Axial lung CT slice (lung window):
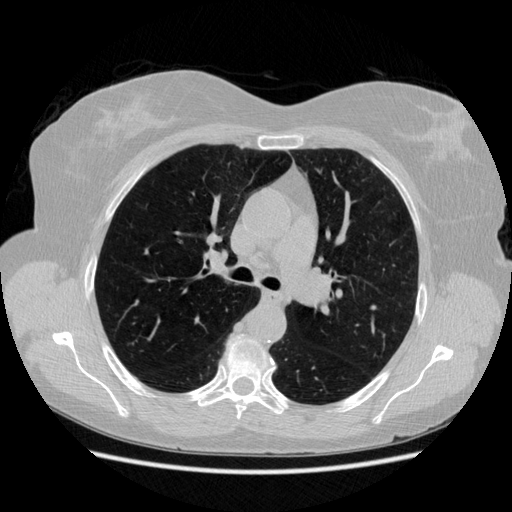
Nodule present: no